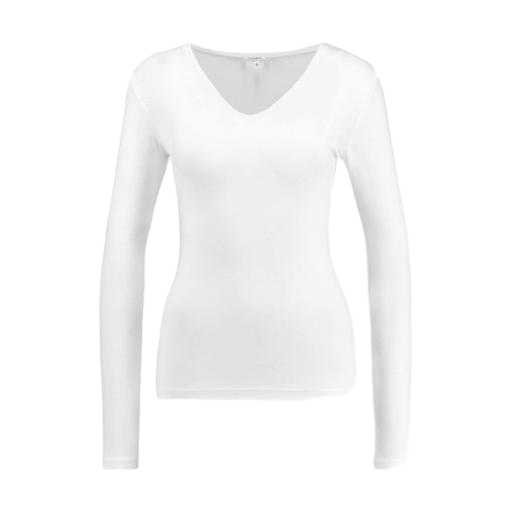
white v-neck long-sleeve top, white long-sleeve v-neck tee, white women's long-sleeve top, white background